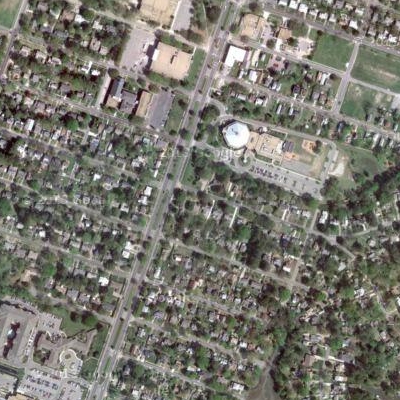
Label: fResident